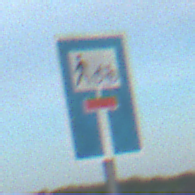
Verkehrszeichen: SackgasseRadverkehrFussgaengerDurchlaessig
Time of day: SunriseSunset
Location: Outdoor (Beach)
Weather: PartlyCloudy
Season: NotSpecified
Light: Natural